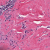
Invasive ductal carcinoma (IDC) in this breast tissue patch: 1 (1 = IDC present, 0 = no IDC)